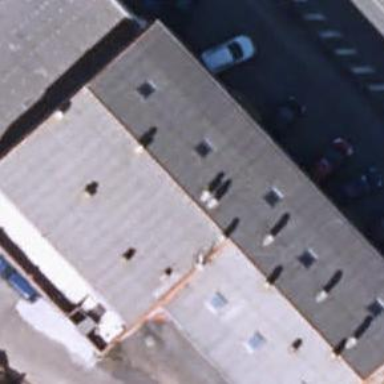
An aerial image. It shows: Industrial building.